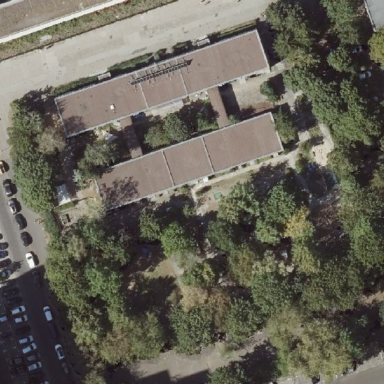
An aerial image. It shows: Kindergarten.